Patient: sex M, age 45
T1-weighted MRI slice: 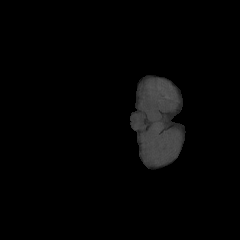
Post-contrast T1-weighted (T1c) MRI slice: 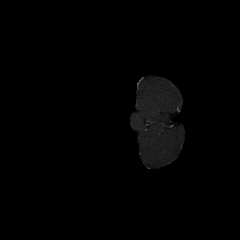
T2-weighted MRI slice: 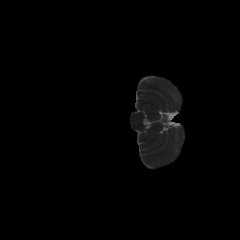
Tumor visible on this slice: no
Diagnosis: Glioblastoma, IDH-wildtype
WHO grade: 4